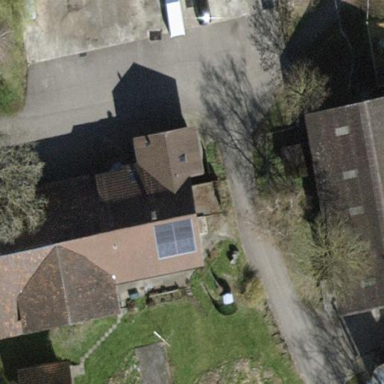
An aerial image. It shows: Farmyard area.